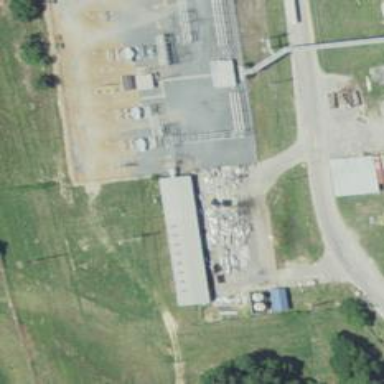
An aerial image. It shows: Generator for power supply.